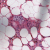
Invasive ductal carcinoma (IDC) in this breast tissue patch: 1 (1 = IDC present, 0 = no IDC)